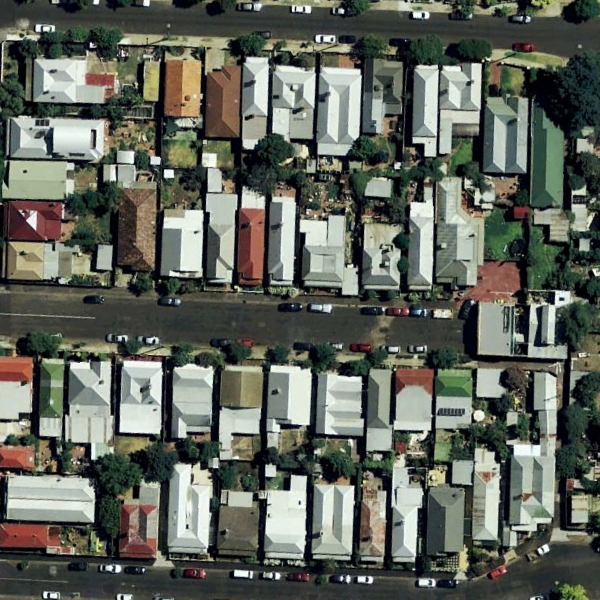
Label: DenseResidential